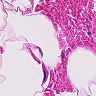
Metastatic tissue present: no